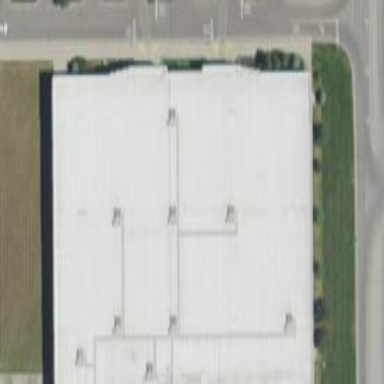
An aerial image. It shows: Department store building.